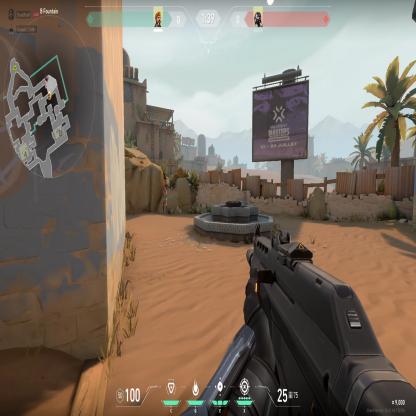
Label: enemy